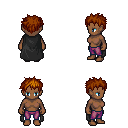
a pixel art fantasy rpg character, female body template, human, dark skin, black cape, magenta pants, brunette bedhead hairstyle, four views (front, back, left, right), 2x2 character sprite sheet, small pixel art, hard edges, no anti-aliasing